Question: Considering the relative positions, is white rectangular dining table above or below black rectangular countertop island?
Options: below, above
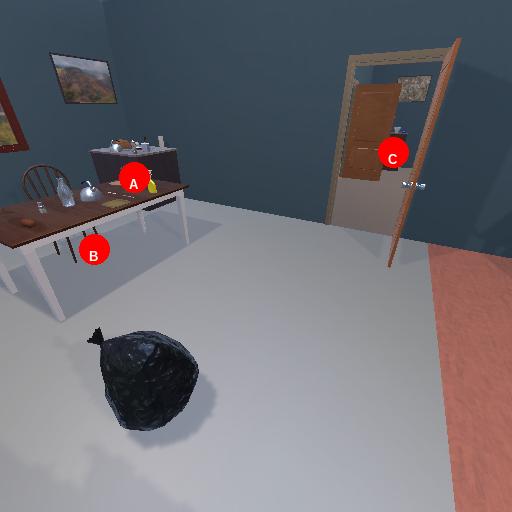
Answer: below